Question: I am trying to draw a boxplot using zingchart. I need a legend for the chart, but the legend generated is wrong. is it a bug in zingchart?
Below is the json passed in:
'''
{
"type": "boxplot",
"vertical-labels": true,
"legend":{},
"scale-x": {
"labels": []
},
"series": [
{
"data-box": [ [760, 801, 848, 895, 965 ],[733, 853, 939, 980, 1080 ]],
"text":"f1"
},
{
"data-box": [[733, 853, 939, 980, 1080 ],[733, 853, 939, 980, 1080 ]],
"text":"f2"
}
]
}
'''
And this is the genrated boxplot, which should have two series, but it generated four series.

Is it a bug or I passed the wrong json data? Thanks in advance.
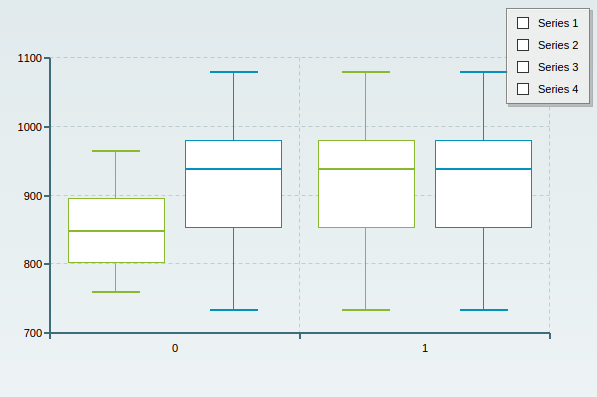
Answer: sinsin.
Sorry to see that you're having an issue with our boxplot module. However, this is an issue with the boxplot module itself, and not anything you did! I'm on the ZingChart support team, so I'll be sure to pass this on to our developers. In the meantime, you can create your own legend using shapes with labels on those shapes, as I've done <URL>.
I'm a big fan of boxplot charts, but this is a relatively new ZingChart module, and it looks like it needs some more love.